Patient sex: F
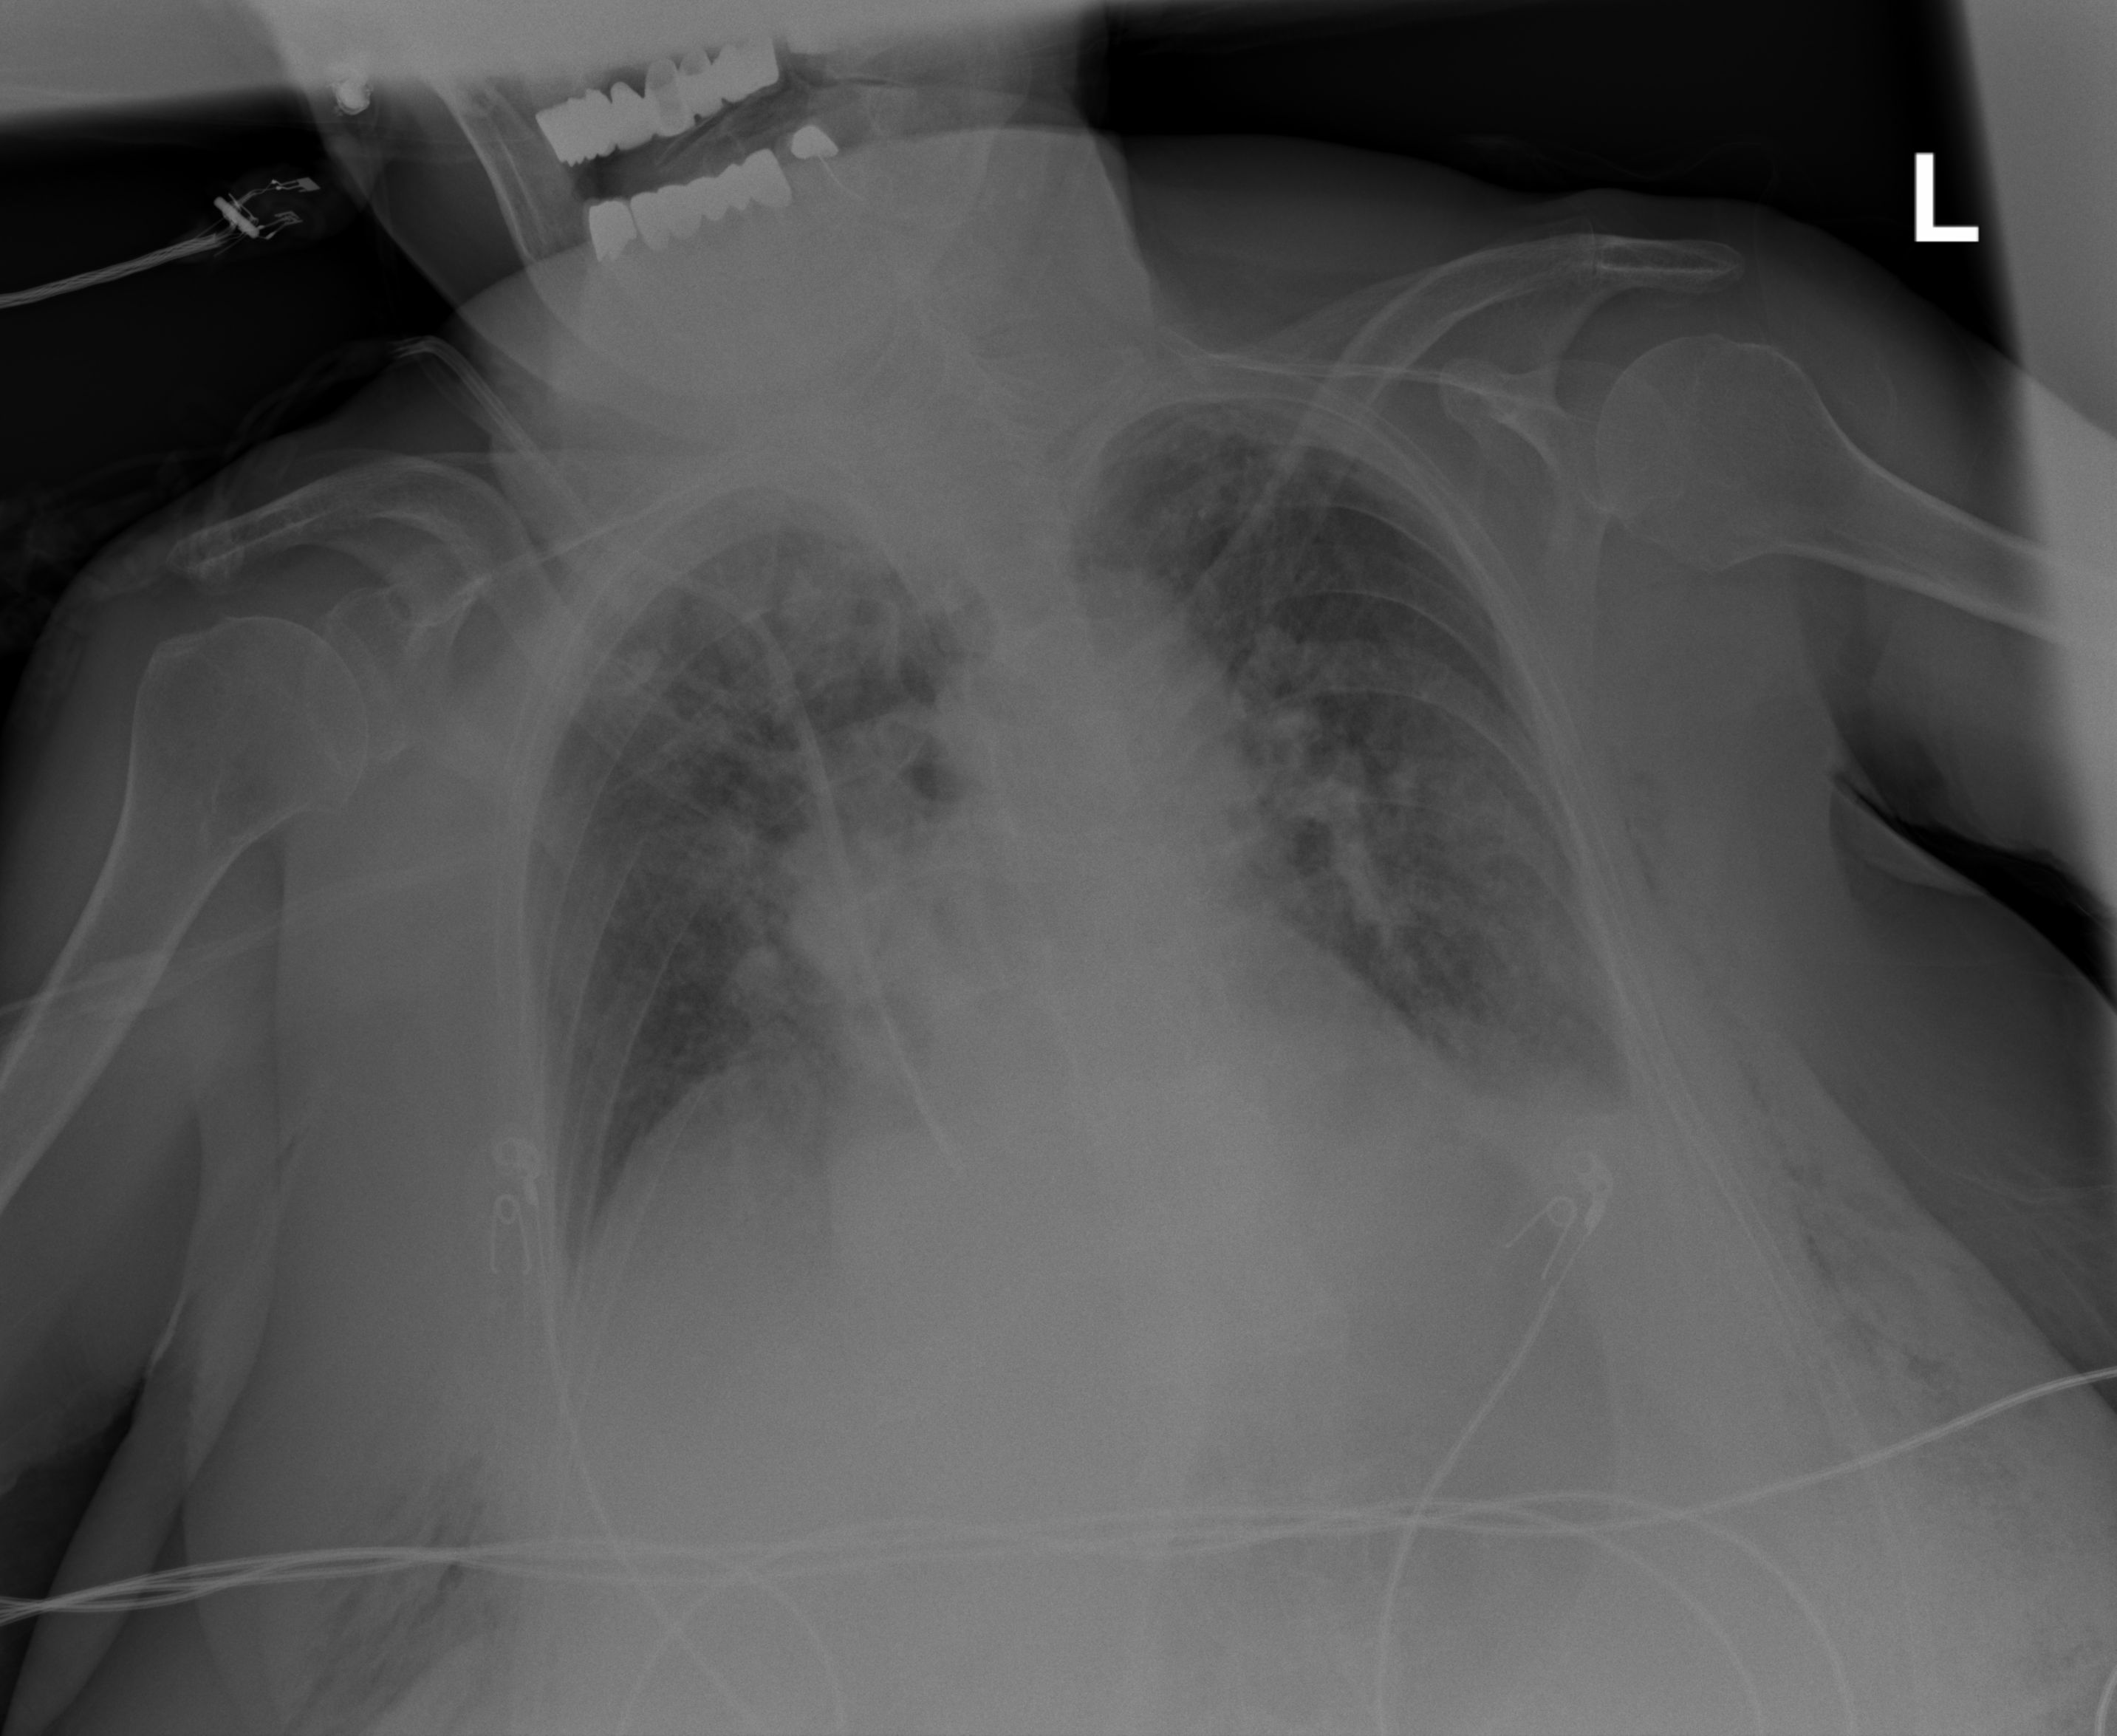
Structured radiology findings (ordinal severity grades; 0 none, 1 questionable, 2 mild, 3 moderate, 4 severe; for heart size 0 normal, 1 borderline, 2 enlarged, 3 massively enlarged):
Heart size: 1
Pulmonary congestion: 2
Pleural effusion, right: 2
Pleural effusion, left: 2
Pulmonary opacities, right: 2
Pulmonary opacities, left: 2
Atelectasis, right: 0
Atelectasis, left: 2